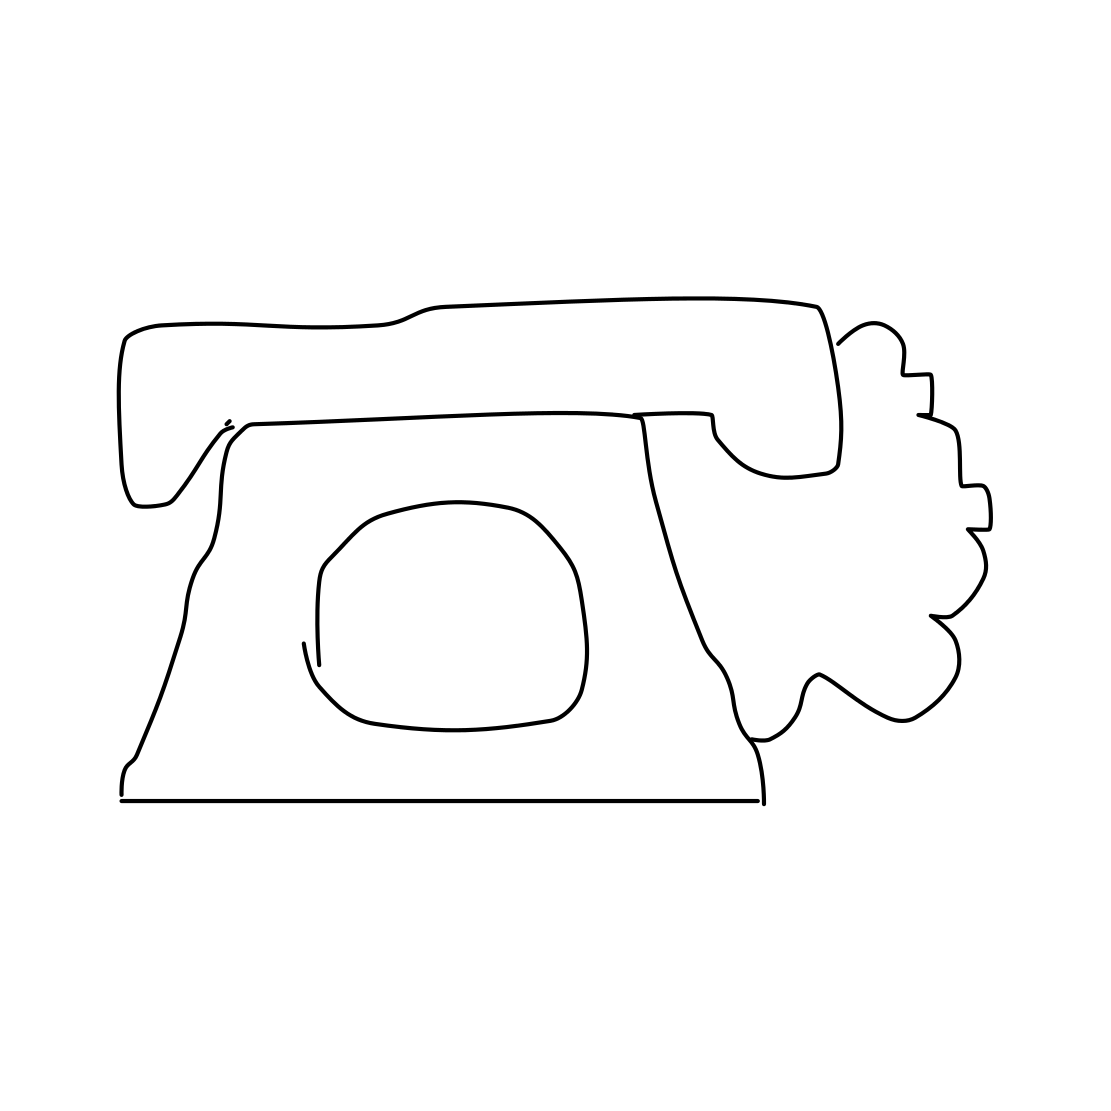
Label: telephone